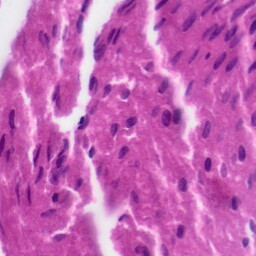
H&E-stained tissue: Tonsil